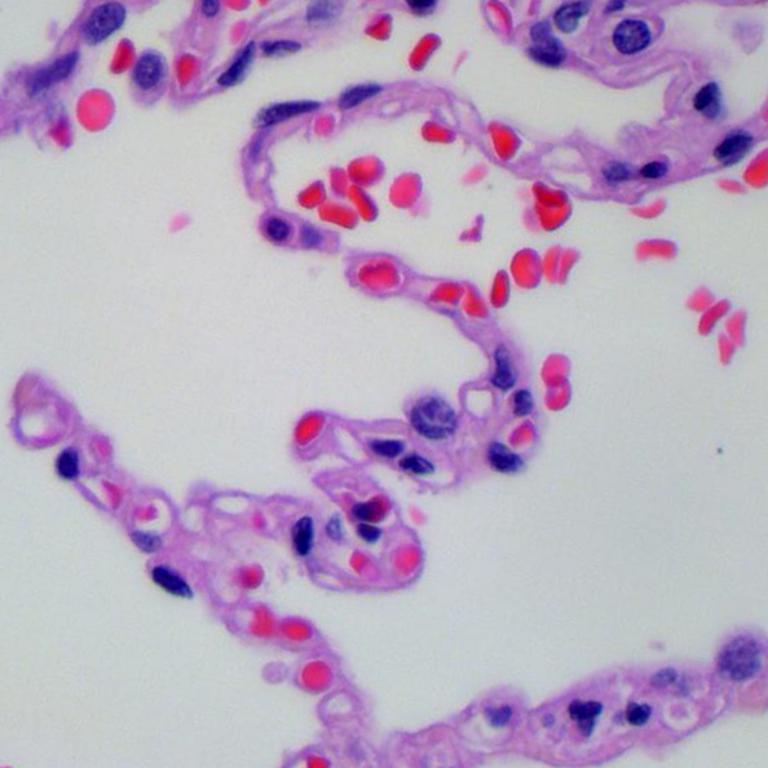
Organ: lung
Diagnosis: benign